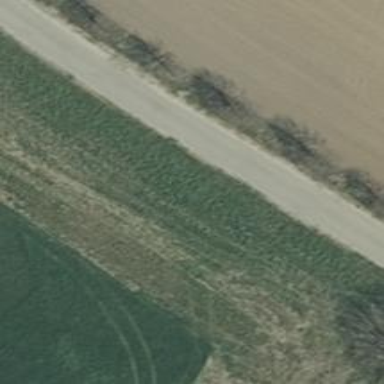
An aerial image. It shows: Tertiary road with asphalt surface.